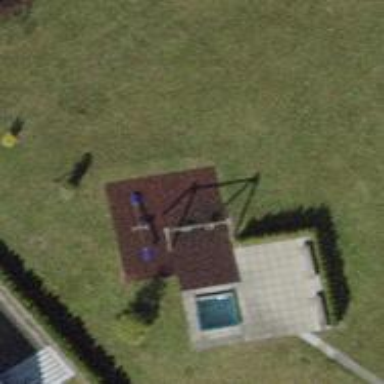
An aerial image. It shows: Playground featuring seesaw.